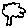
Label: tree